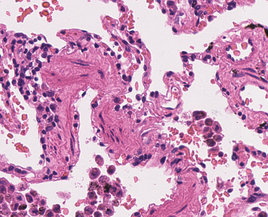
Tumor epithelial tissue: no
Tumor-associated stroma tissue: no
Normal tissue: yes